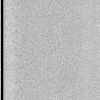
Atmospheric dust classification: dusty